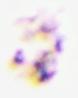
Label: Detritus